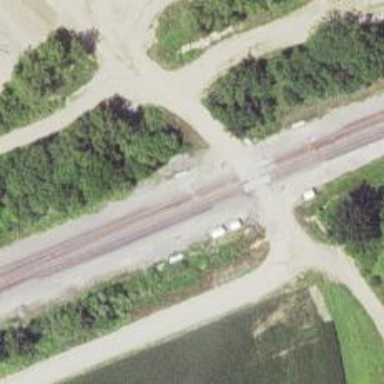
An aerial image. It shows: Railway track.